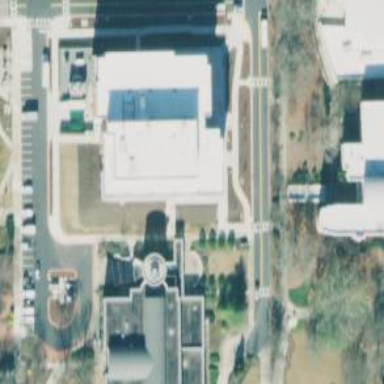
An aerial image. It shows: University building.